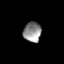
Tissue: prostate
Cell type: Epithelial cells
Senescence score: 0.1902
Nuclear area (px): 349
Mean DAPI intensity: 141.527